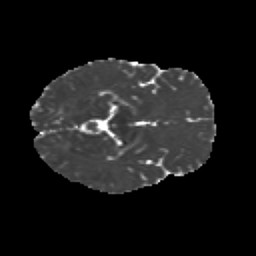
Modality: MD
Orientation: axial
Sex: male
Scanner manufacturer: siemens
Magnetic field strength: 3 T
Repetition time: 5 s
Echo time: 0.071 s